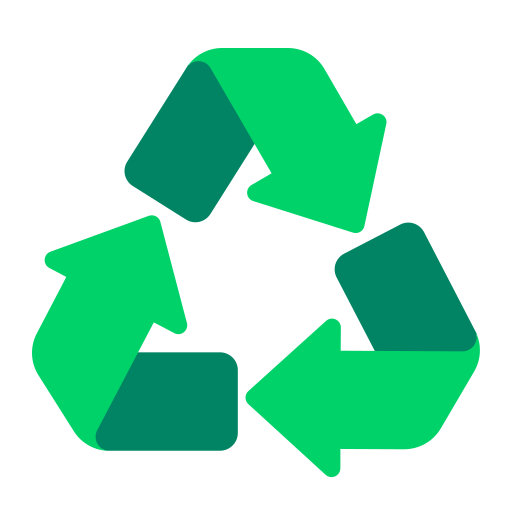
recycling symbol flat